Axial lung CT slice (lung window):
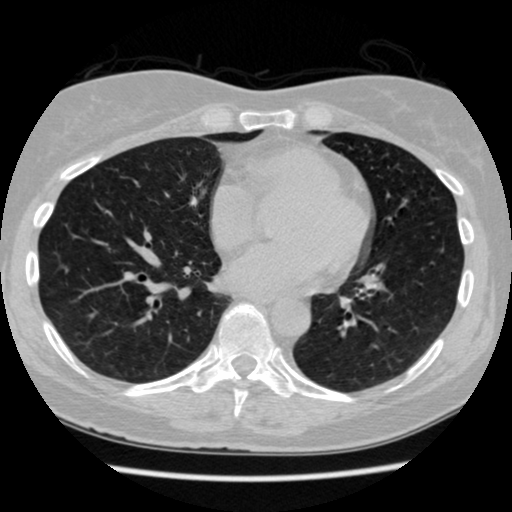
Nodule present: no